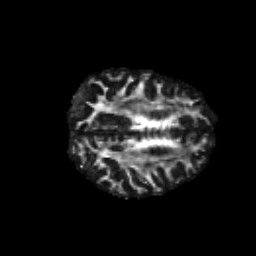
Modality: FA
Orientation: axial
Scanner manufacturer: siemens
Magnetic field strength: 3 T
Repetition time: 6.8 s
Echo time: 0.093 s